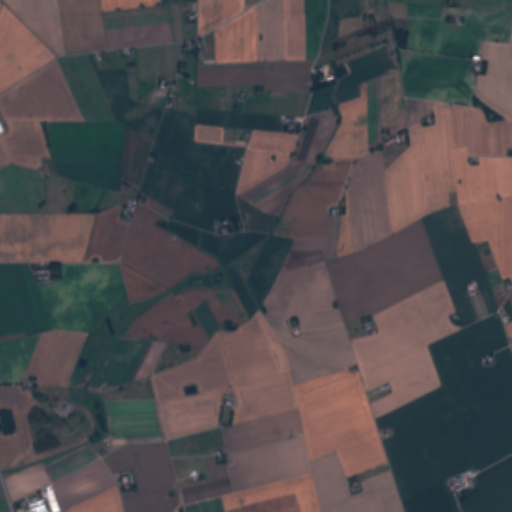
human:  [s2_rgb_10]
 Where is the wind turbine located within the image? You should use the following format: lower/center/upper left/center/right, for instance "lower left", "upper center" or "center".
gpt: The wind turbine is located in the lower center of the image.
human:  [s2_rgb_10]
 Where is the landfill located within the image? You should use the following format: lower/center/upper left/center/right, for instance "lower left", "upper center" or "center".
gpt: There is no landfill in the image.